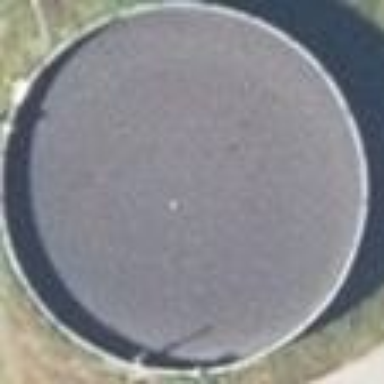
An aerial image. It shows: Storage tank with man-made structure.